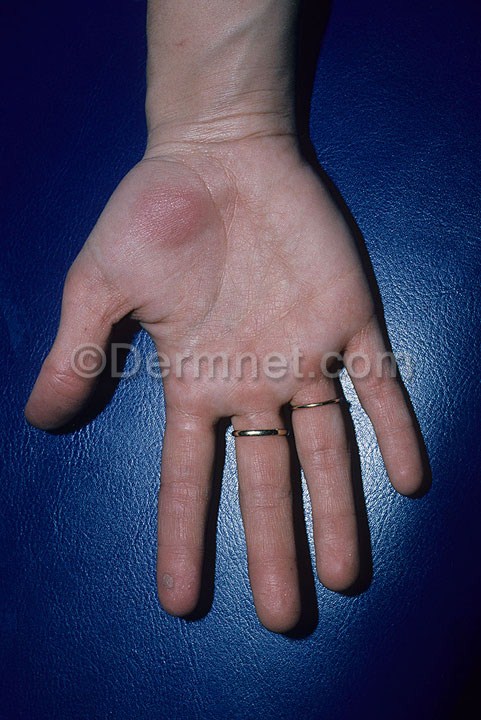
Disease: Exanthems and Drug Eruptions